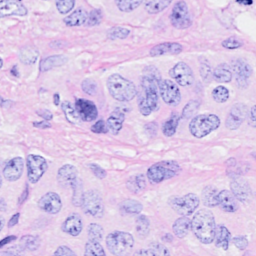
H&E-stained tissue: Breast